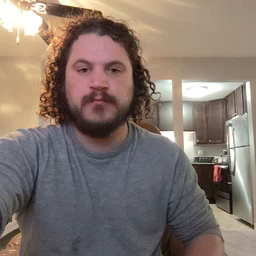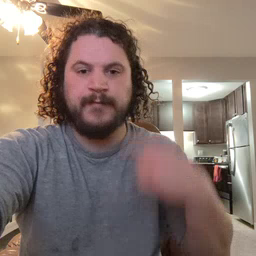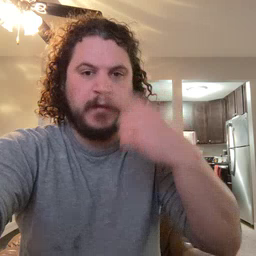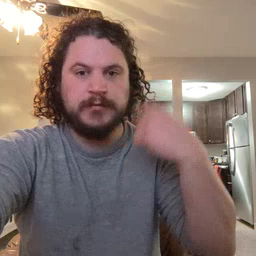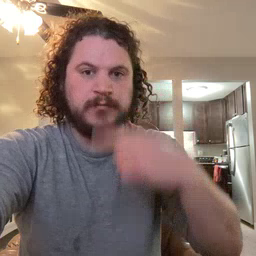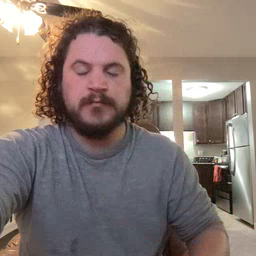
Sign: face